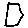
Label: hexagon